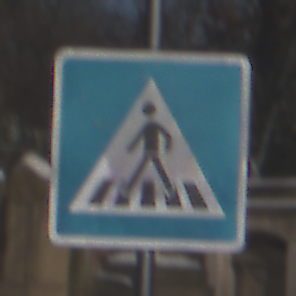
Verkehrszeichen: FussgaengerueberwegRechts
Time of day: MorningAfternoon
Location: Outdoor (Special)
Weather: Clear
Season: Winter
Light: Natural